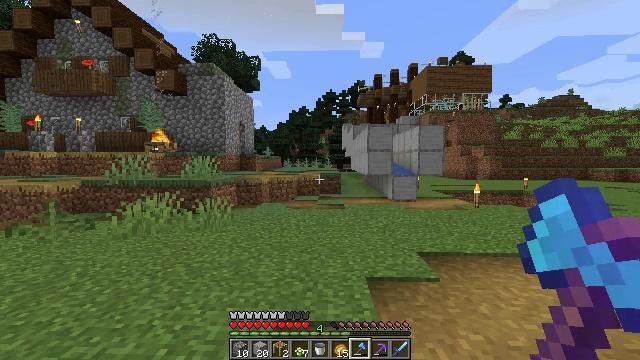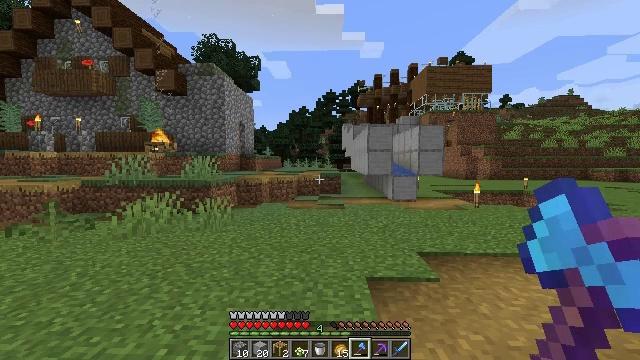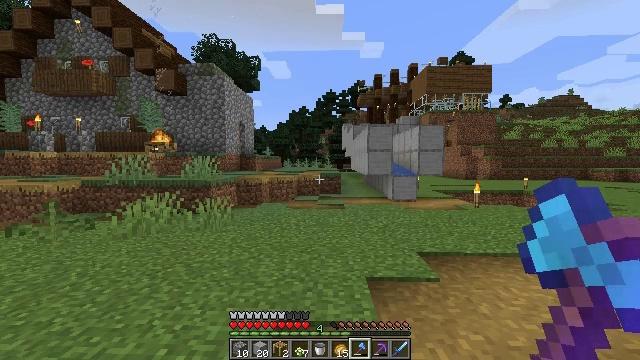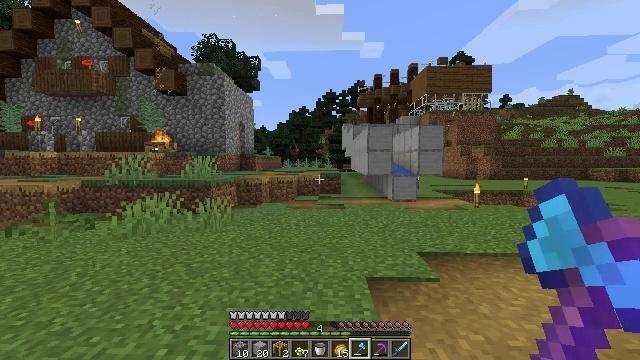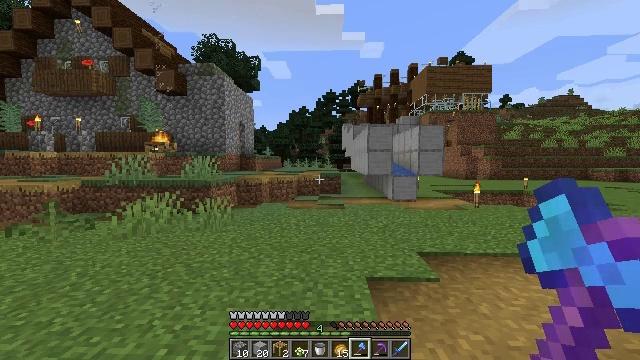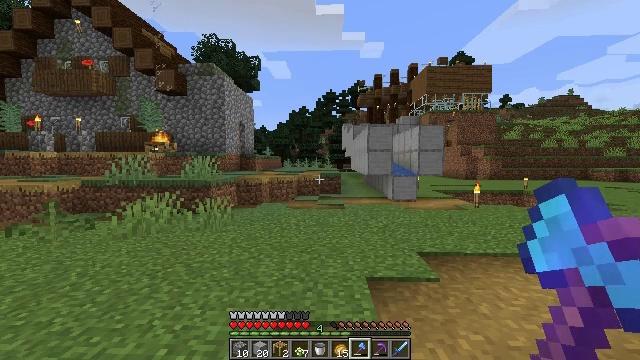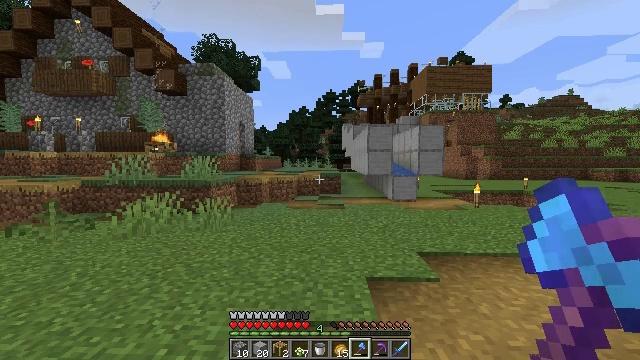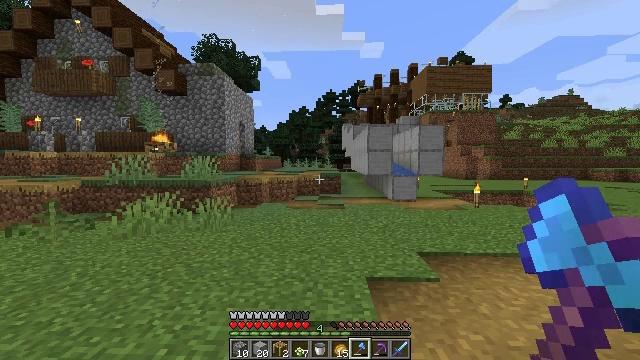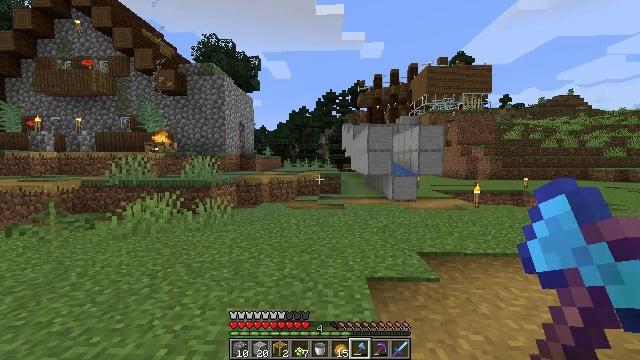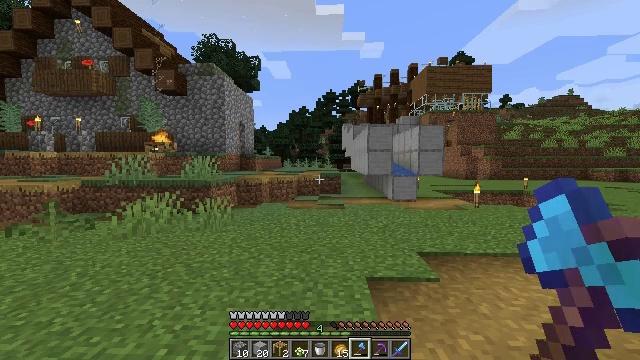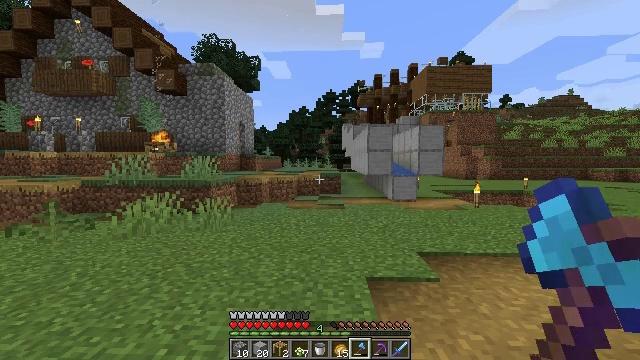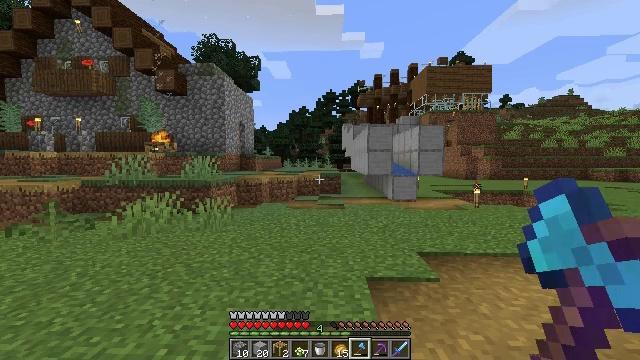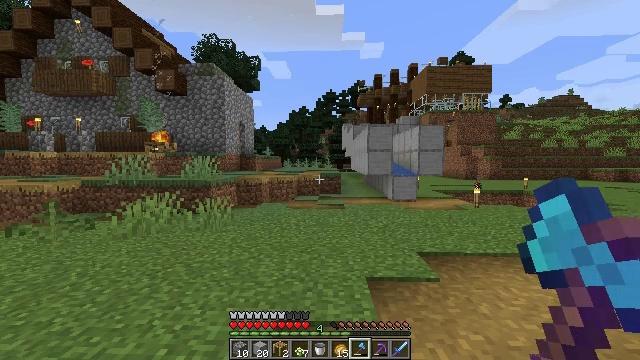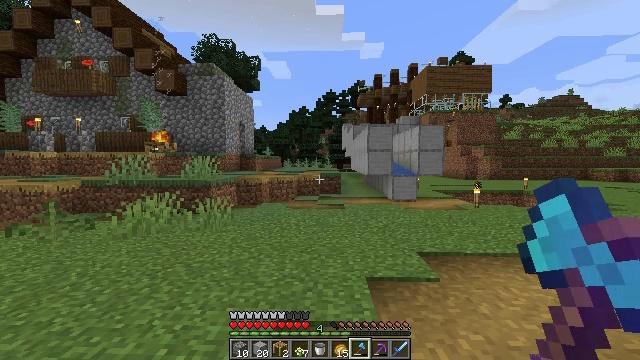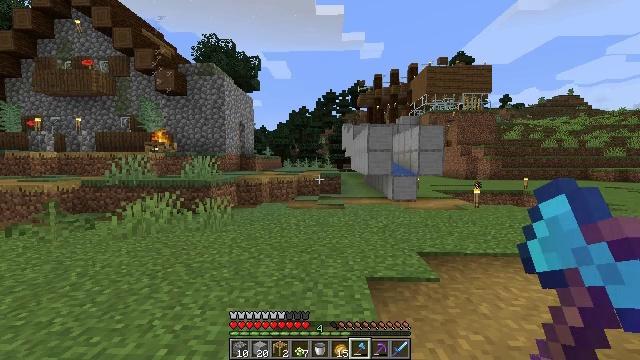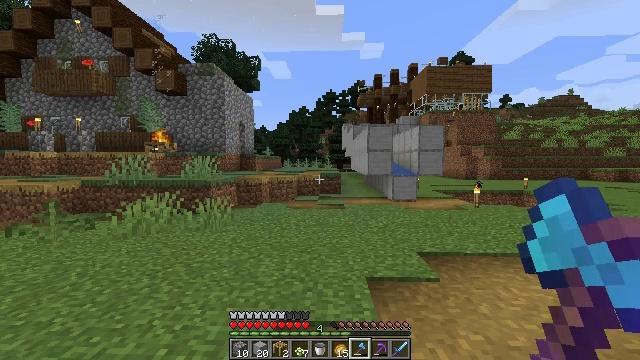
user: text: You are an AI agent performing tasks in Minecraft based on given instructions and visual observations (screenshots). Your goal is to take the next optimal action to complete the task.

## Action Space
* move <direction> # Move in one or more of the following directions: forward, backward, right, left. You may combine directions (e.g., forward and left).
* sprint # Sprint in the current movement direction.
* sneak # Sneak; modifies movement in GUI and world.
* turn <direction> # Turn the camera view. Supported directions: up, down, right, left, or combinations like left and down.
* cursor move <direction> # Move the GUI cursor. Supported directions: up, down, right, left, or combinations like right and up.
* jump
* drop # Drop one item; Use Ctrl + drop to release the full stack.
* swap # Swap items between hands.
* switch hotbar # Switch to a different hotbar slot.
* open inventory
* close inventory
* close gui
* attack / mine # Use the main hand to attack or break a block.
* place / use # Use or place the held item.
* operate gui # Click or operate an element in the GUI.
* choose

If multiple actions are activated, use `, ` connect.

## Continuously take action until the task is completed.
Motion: motion action
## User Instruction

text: Harvest tall grass for seeds.
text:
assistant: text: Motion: no_op
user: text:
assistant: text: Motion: no_op
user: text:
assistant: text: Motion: no_op
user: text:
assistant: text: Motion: no_op
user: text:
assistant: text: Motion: no_op
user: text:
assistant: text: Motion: no_op
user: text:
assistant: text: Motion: no_op
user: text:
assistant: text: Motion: no_op
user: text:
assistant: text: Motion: no_op
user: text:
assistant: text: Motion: no_op
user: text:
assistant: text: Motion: no_op
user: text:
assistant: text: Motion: no_op
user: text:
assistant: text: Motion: no_op
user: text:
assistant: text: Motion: no_op
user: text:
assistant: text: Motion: no_op
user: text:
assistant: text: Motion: no_op
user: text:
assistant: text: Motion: no_op
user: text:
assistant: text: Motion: no_op
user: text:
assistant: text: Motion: no_op
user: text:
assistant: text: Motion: no_op
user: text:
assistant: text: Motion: no_op
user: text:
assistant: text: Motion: no_op
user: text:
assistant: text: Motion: no_op
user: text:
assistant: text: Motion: no_op
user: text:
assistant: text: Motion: no_op
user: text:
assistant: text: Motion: no_op
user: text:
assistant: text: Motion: no_op
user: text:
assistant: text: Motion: no_op
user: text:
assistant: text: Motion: no_op
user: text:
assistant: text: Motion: no_op